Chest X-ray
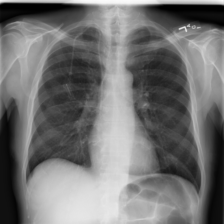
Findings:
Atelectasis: negative
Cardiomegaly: negative
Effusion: negative
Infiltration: negative
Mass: negative
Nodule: negative
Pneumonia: negative
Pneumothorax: negative
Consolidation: negative
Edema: negative
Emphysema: negative
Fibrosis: negative
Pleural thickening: negative
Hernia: negative